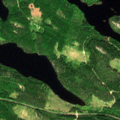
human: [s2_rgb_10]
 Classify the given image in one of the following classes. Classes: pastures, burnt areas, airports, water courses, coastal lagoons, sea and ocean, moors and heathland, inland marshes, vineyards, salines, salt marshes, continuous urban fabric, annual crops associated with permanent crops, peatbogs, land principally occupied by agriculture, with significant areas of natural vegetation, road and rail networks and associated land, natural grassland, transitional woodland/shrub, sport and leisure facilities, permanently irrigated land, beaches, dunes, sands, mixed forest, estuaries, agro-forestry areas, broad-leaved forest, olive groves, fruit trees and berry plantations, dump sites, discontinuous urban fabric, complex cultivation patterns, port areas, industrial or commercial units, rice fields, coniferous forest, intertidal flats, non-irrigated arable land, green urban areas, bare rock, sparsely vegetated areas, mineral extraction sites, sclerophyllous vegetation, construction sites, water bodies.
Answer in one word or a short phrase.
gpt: coniferous forest, mixed forest, water bodies